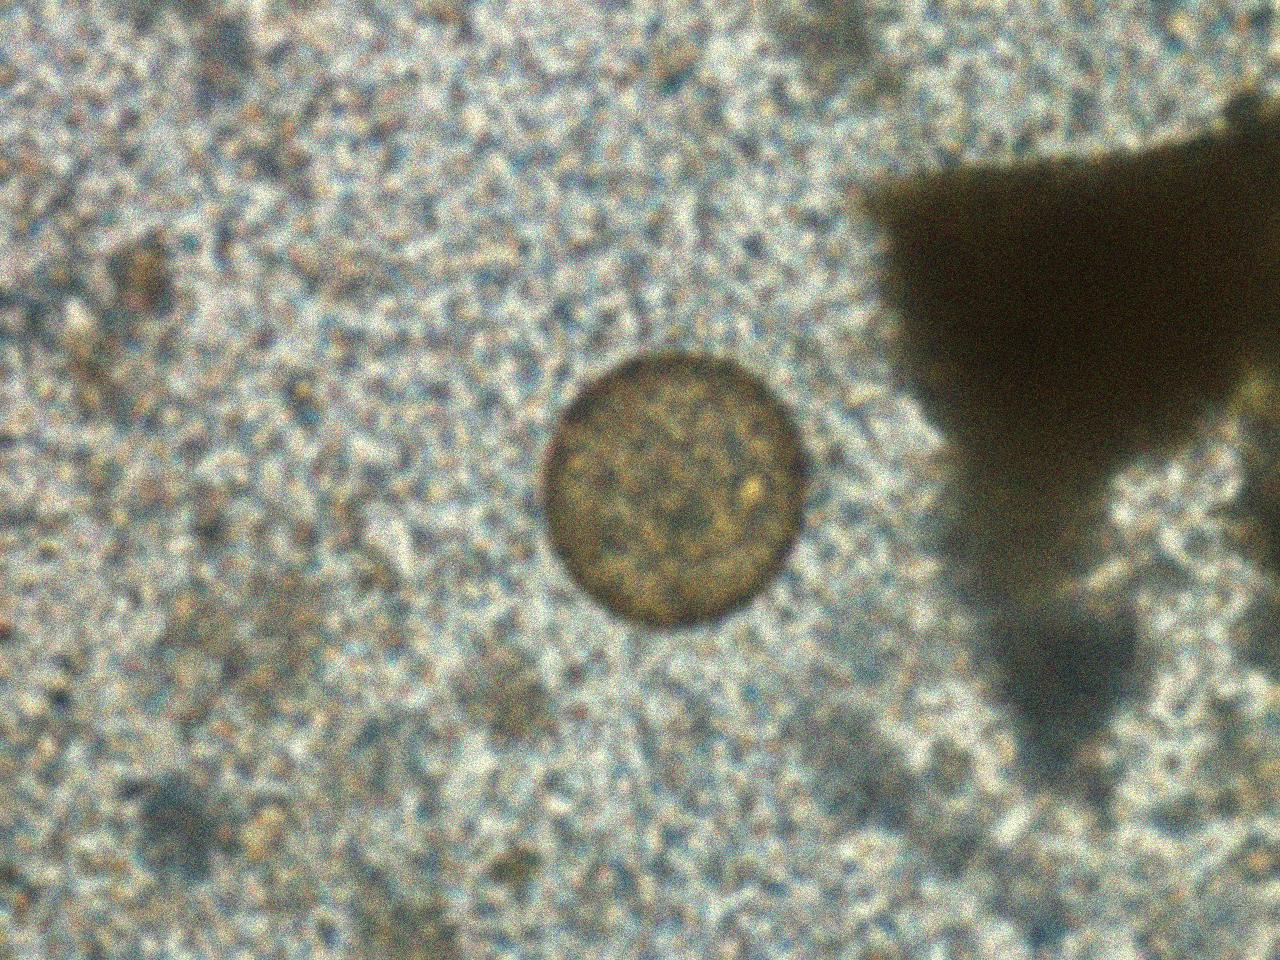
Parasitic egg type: Hymenolepis diminuta